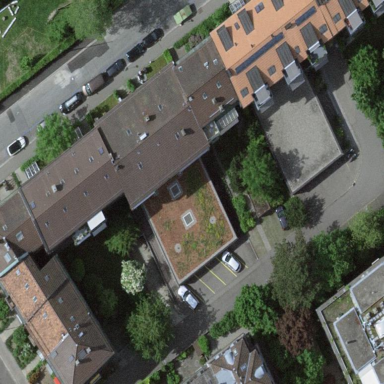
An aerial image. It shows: Building with flat roof.